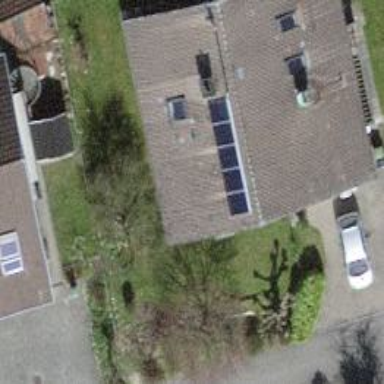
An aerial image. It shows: Solar power generator with photovoltaic panels.